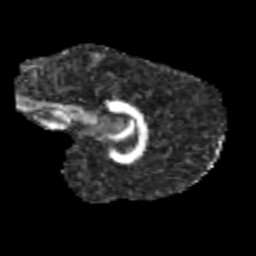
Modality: FA
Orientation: sagittal
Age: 12
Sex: male
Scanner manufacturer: siemens
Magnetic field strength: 3 T
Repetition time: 3.8 s
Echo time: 0.07 s